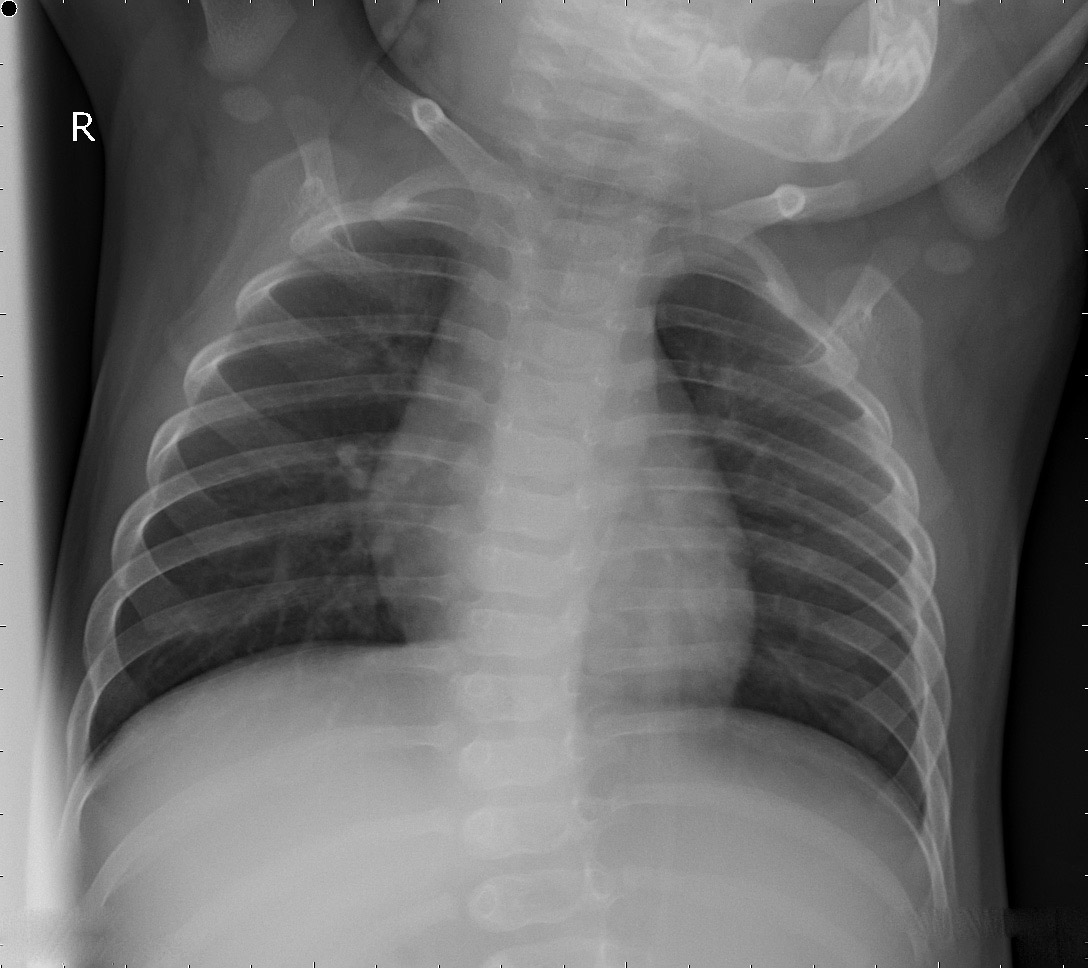
Diagnosis: NORMAL